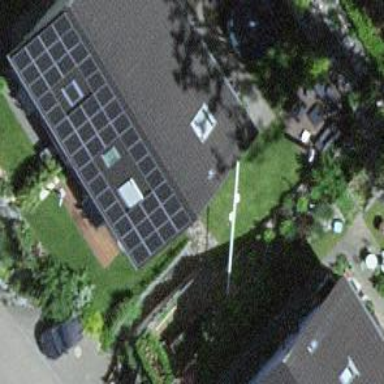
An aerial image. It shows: Solar photovoltaic panel on the roof of building used as solar power generator.